Question: I'm having trouble centering CAShapeLayer within a UIView. I've search and most solutions are from pre 2015 in Obj C or haven't been solved.
Attached is what the image looks like. When I inspect it, its inside the red view, but idk why its not centering. I've tried resizing it but still doesn't work.

'''
let progressView: UIView = {
let view = UIView()
view.backgroundColor = .red
return view
}()
//MARK: - ViewDidLoad
override func viewDidLoad() {
super.viewDidLoad()
view.addSubview(progressView)
progressView.anchor(top: nil, left: nil, bottom: nil, right: nil, paddingTop: 0, paddingLeft: 0, paddingBottom: 0, paddingRight: 0, width: 200, height: 200)
progressView.centerXAnchor.constraint(equalTo: view.centerXAnchor).isActive = true
progressView.centerYAnchor.constraint(equalTo: view.centerYAnchor).isActive = true
setupCircleLayers()
}
var shapeLayer: CAShapeLayer!
private func setupCircleLayers() {
let trackLayer = createCircleShapeLayer(strokeColor: UIColor.rgb(red: 56, green: 25, blue: 49, alpha: 1), fillColor: #colorLiteral(red: <PHONE>, green: 0.78039217, blue: <PHONE>, alpha: 1))
progressView.layer.addSublayer(trackLayer)
}
private func createCircleShapeLayer(strokeColor: UIColor, fillColor: UIColor) -> CAShapeLayer {
let centerpoint = CGPoint(x: progressView.frame.width / 2, y: progressView.frame.height / 2)
let circularPath = UIBezierPath(arcCenter: centerpoint, radius: 100, startAngle: 0, endAngle: 2 * CGFloat.pi, clockwise: true)
let layer = CAShapeLayer()
layer.path = circularPath.cgPath
layer.fillColor = fillColor.cgColor
layer.lineCap = kCALineCapRound
layer.position = progressView.center
return layer
}
'''
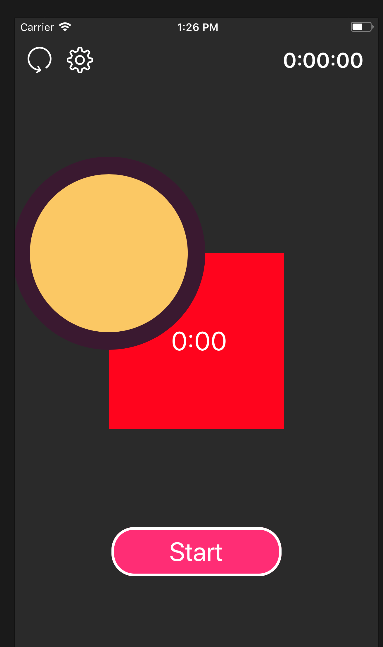
Answer: As @ukim says, your problem is that you are trying to determine the position of your layer, based on views and their size before these are finite.
When you are in 'viewDidLoad' you don't know the size and final position of your views yet. You can add the 'progressView' alright but you can not be sure that its size or position are correct until 'viewDidLayoutSubviews' (documented <URL>.
So, if I move your call to 'setupCircleLayers' to 'viewDidLayoutSubviews' and I change the centerpoint to 'CGPoint.zero' and alter the calculation of your 'layer.position' to this:
'''
layer.position = CGPoint(x: progressView.frame.size.width / 2, y: progressView.frame.size.height / 2)
'''
Then I see this:
<URL>
Which I hope is more what you were aiming for.
Here is the complete listing (note that I had to change some of your methods as I didn't have access to 'anchor' or 'UIColor.rgb' for instance but you can probably work your way around that :))
'''
import UIKit
class ViewController: UIViewController {
var shapeLayer: CAShapeLayer!
let progressView: UIView = {
let view = UIView()
view.backgroundColor = .red
return view
}()
override func viewDidLoad() {
super.viewDidLoad()
view.addSubview(progressView)
progressView.translatesAutoresizingMaskIntoConstraints = false
progressView.heightAnchor.constraint(equalToConstant: 200).isActive = true
progressView.widthAnchor.constraint(equalToConstant: 200).isActive = true
progressView.centerXAnchor.constraint(equalTo: view.centerXAnchor).isActive = true
progressView.centerYAnchor.constraint(equalTo: view.centerYAnchor).isActive = true
}
override func viewDidLayoutSubviews() {
super.viewDidLayoutSubviews()
if shouldAddSublayer {
setupCircleLayers()
}
}
private func setupCircleLayers() {
let trackLayer = createCircleShapeLayer(strokeColor: UIColor.init(red: 56/255, green: 25/255, blue: 49/255, alpha: 1), fillColor: #colorLiteral(red: <PHONE>, green: 0.78039217, blue: <PHONE>, alpha: 1))
progressView.layer.addSublayer(trackLayer)
}
private var shouldAddSublayer: Bool {
/*
check if:
1. we have any sublayers at all, if we don't then its safe to add a new, so return true
2. if there are sublayers, see if "our" layer is there, if it is not, return true
*/
guard let sublayers = progressView.layer.sublayers else { return true }
return sublayers.filter({ $0.name == "myLayer"}).count == 0
}
private func createCircleShapeLayer(strokeColor: UIColor, fillColor: UIColor) -> CAShapeLayer {
let centerpoint = CGPoint.zero
let circularPath = UIBezierPath(arcCenter: centerpoint, radius: 100, startAngle: 0, endAngle: 2 * CGFloat.pi, clockwise: true)
let layer = CAShapeLayer()
layer.path = circularPath.cgPath
layer.fillColor = fillColor.cgColor
layer.lineCap = kCALineCapRound
layer.position = CGPoint(x: progressView.frame.size.width / 2, y: progressView.frame.size.height / 2)
layer.name = "myLayer"
return layer
}
}
'''
Hope that helps.
## Caveat
When you do the above, that also means that 'viewDidLayoutSubviews' is called, you are adding a new layer. To circumvent that, you can use the 'name' property of a layer
'''
layer.name = "myLayer"
'''
and then check if you have already added your layer. Something like this should work:
'''
private var shouldAddSublayer: Bool {
/*
check if:
1. we have any sublayers at all, if we don't then its safe to add a new, so return true
2. if there are sublayers, see if "our" layer is there, if it is not, return true
*/
guard let sublayers = progressView.layer.sublayers else { return true }
return sublayers.filter({ $0.name == "myLayer"}).count == 0
}
'''
Which you then use here:
'''
override func viewDidLayoutSubviews() {
super.viewDidLayoutSubviews()
if shouldAddSublayer {
setupCircleLayers()
}
}
'''
I've updated the listing.